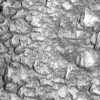
Atmospheric dust classification: not_dusty